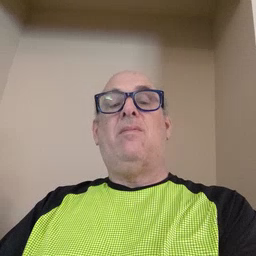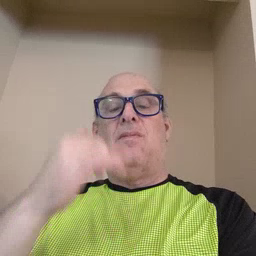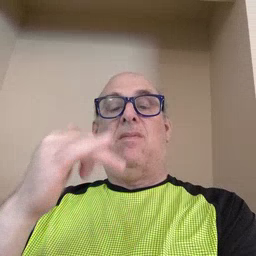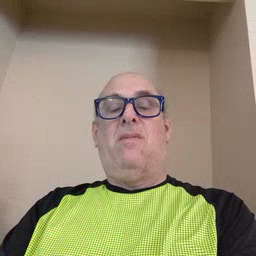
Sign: yellow